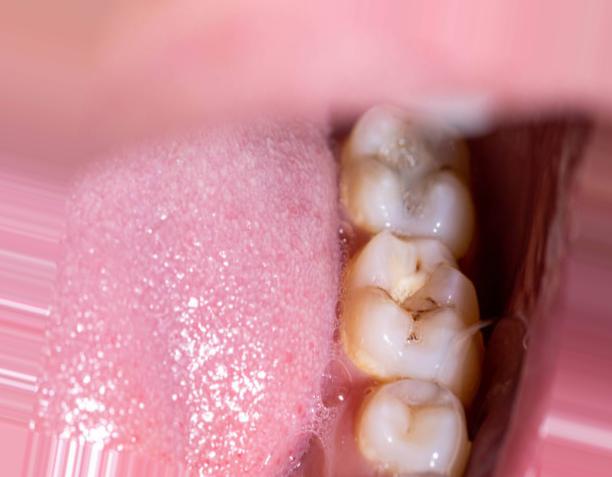
Condition: Caries